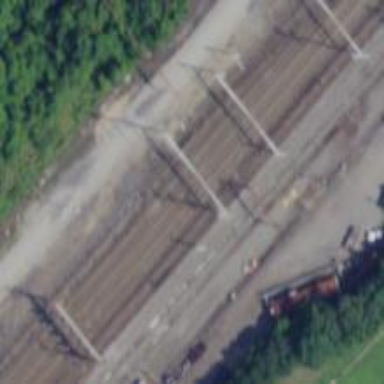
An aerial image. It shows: Railway track with electrified contact lines. This is siding track.